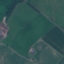
Land use / land cover class: Pasture